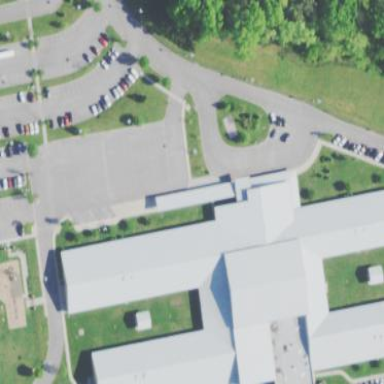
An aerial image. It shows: School building.